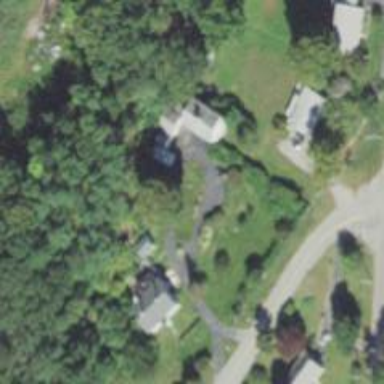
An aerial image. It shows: Residential driveway.